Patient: sex F, age 22
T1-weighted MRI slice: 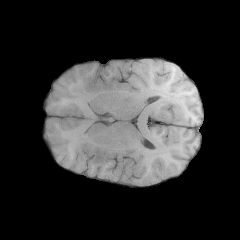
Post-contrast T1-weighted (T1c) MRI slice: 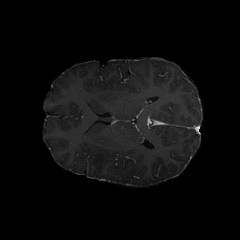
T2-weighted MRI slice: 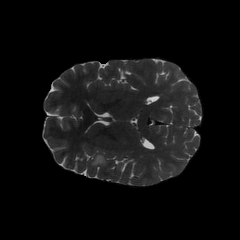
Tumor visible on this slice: yes
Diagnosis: Astrocytoma, IDH-mutant
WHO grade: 2